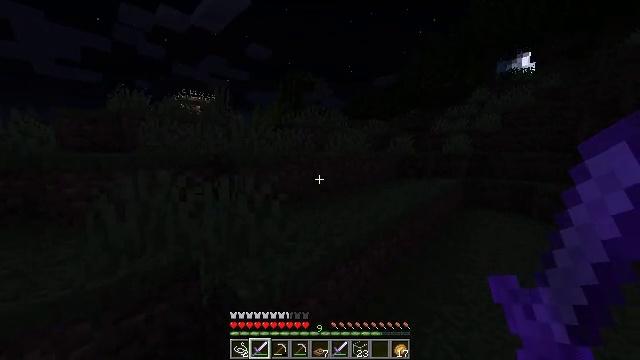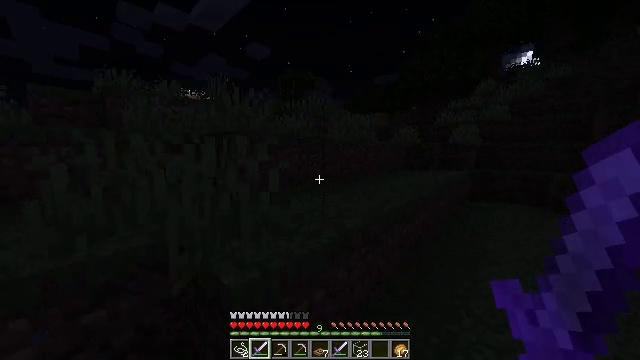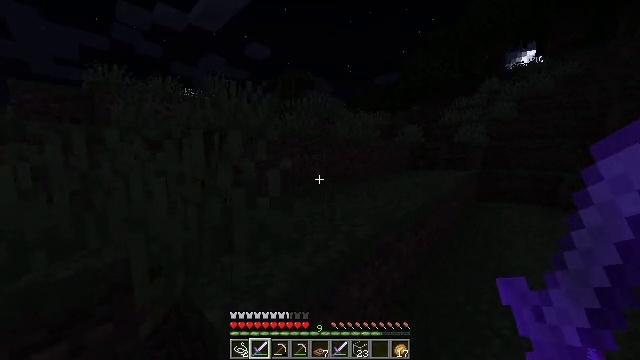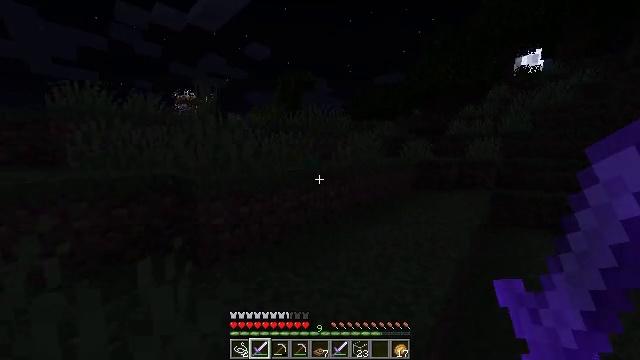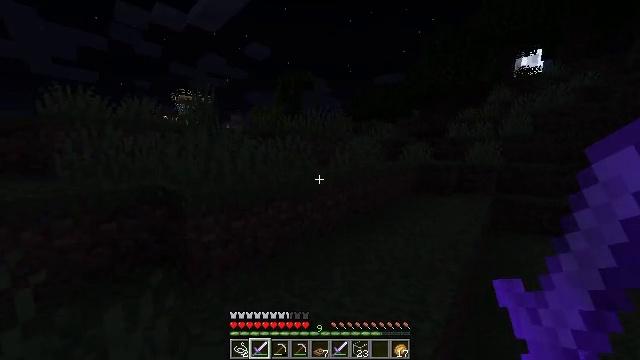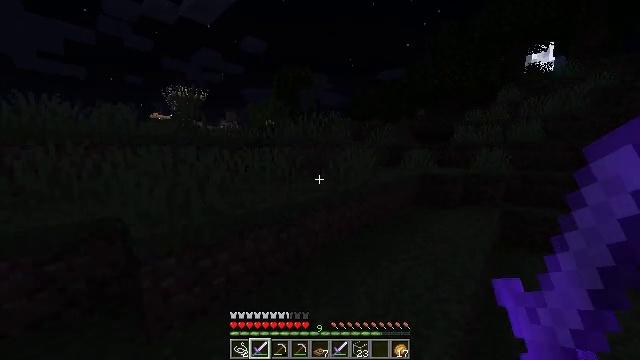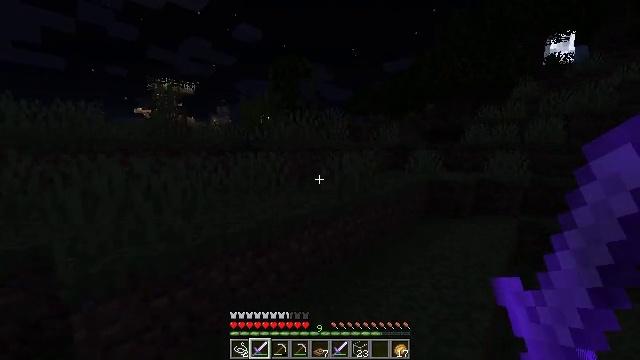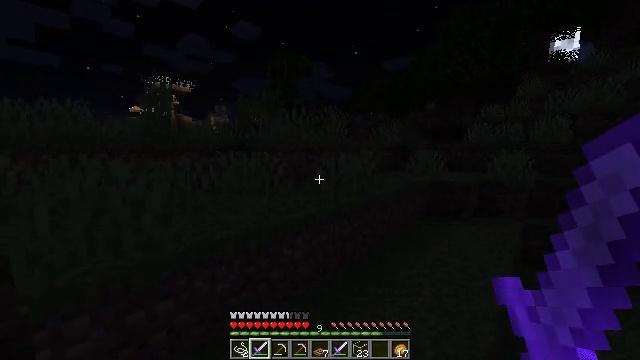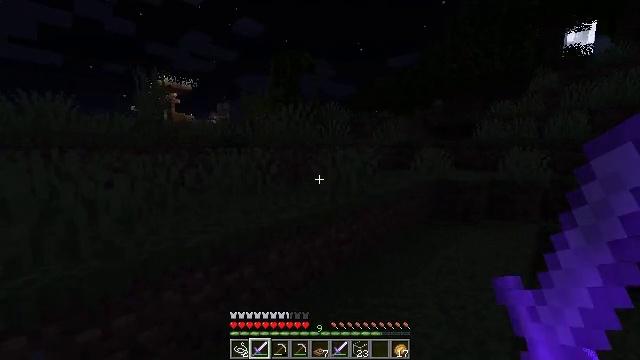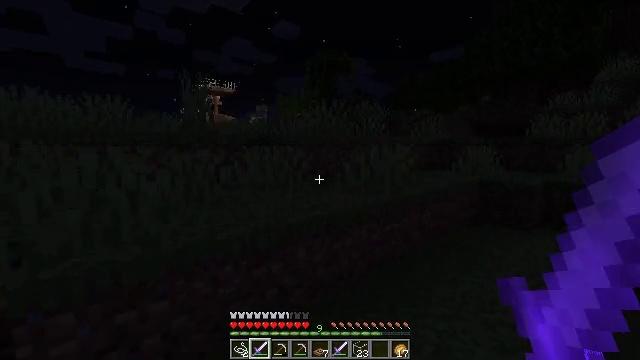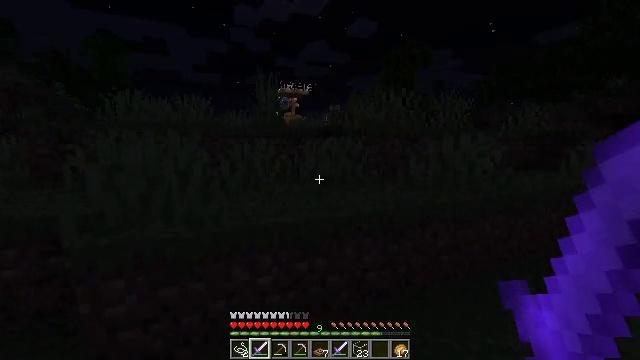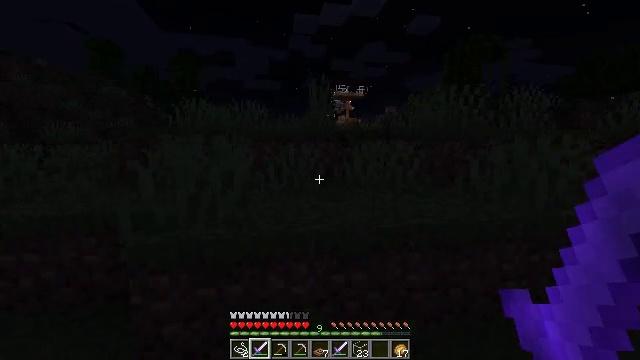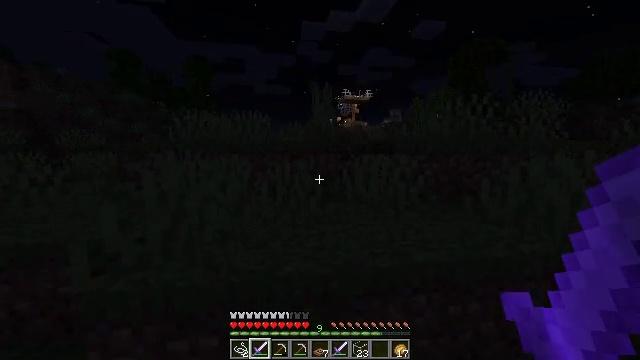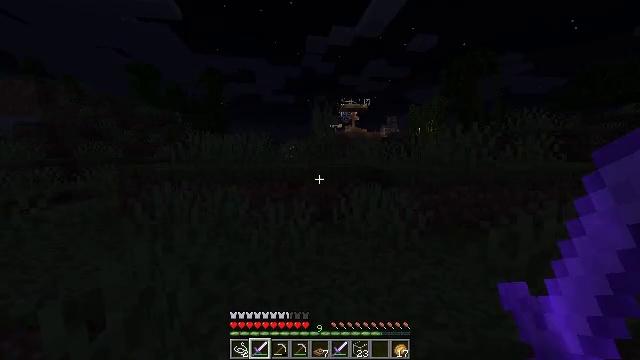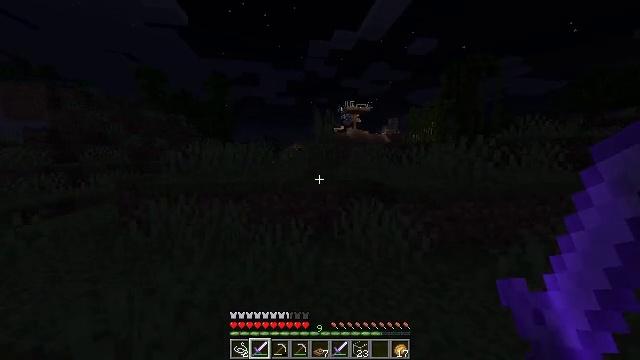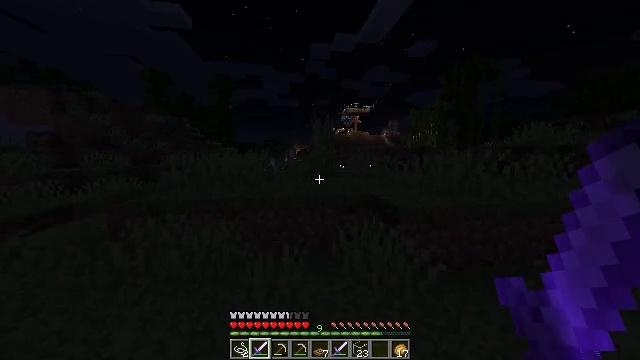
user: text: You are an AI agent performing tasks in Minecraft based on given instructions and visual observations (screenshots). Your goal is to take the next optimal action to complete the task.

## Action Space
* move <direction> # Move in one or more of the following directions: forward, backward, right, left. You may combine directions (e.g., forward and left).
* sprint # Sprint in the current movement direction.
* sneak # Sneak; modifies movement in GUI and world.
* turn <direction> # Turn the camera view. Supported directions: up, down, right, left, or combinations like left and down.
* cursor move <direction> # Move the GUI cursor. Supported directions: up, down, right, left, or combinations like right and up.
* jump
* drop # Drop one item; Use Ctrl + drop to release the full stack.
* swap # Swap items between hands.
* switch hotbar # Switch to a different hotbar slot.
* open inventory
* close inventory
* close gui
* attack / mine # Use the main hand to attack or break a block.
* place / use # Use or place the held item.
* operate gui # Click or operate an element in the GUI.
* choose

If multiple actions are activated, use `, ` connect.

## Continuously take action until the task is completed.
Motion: motion action
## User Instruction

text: Kill a zombie.
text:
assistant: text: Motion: move forward, sprint, jump
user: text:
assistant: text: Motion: move forward, sprint, jump
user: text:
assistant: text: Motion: move forward, sprint, jump
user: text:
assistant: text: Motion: move forward, sprint, jump
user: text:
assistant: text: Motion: move forward, jump
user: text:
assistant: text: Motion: move forward, jump
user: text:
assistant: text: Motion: move forward, jump
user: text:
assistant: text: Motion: move forward, jump
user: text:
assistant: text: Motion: move forward, turn left, jump
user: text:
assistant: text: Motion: move forward, turn left, jump
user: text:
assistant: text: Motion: move forward, sprint, turn left, jump
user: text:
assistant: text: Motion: move forward, sprint, turn left, jump
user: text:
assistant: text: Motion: move forward, sprint, jump
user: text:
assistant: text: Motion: move forward, sprint, jump
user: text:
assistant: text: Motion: move forward, jump
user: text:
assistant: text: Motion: move forward, jump
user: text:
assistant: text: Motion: move forward, jump
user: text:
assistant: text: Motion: move forward, jump
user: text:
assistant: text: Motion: move forward, jump
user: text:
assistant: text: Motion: move forward, jump
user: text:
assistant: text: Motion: move forward, jump
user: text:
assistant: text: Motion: move forward, sprint, jump
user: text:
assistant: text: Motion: move forward, sprint, turn right, jump
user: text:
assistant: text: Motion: move forward, sprint, turn right, jump
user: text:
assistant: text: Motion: move forward, turn right and down, jump
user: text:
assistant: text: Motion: move forward, turn right, jump
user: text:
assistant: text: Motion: move forward, turn right, jump
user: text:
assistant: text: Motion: move forward, turn right, jump
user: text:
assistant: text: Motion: move forward, turn right and down, jump
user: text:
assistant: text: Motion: move forward, turn right, jump